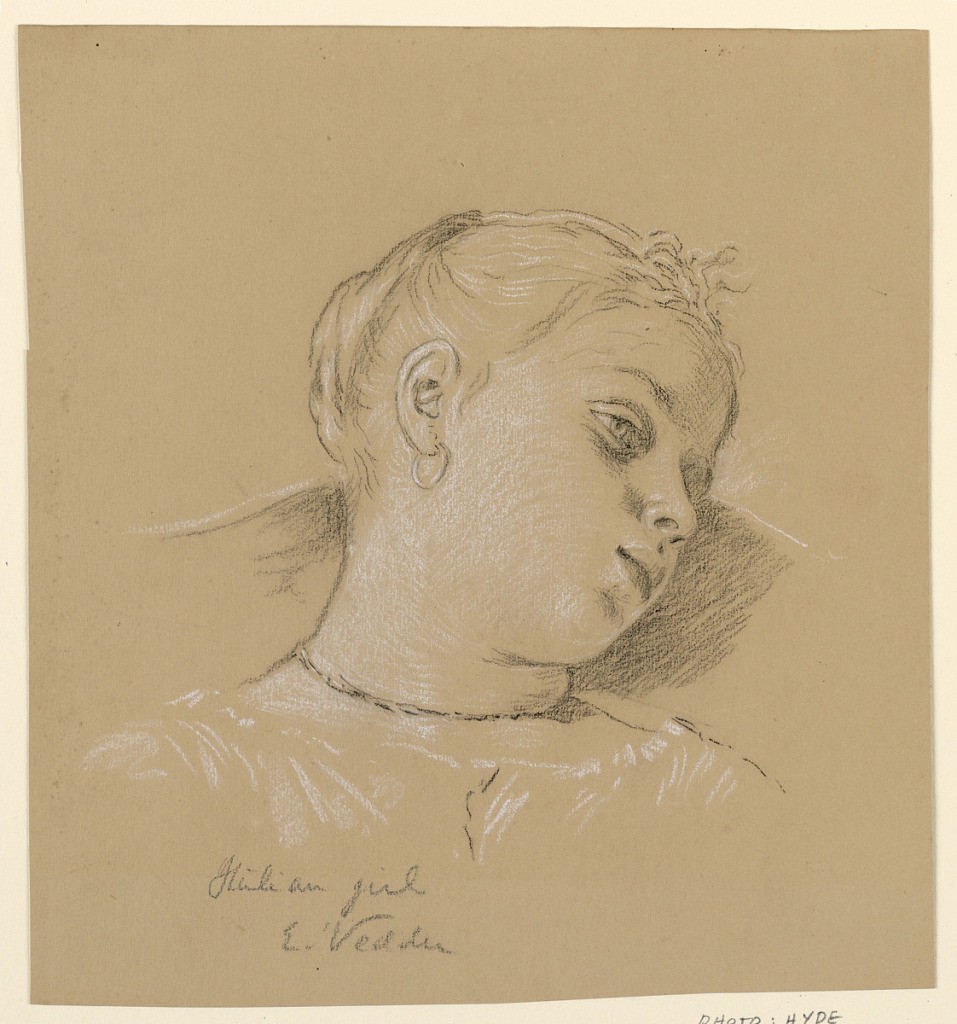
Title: Italian girl
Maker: Elihu Vedder, American, 1836 – 1923
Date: ca. 1885
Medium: Pastel crayon on tan paper
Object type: Drawing
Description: Head of a young female figure, turned toward the right.